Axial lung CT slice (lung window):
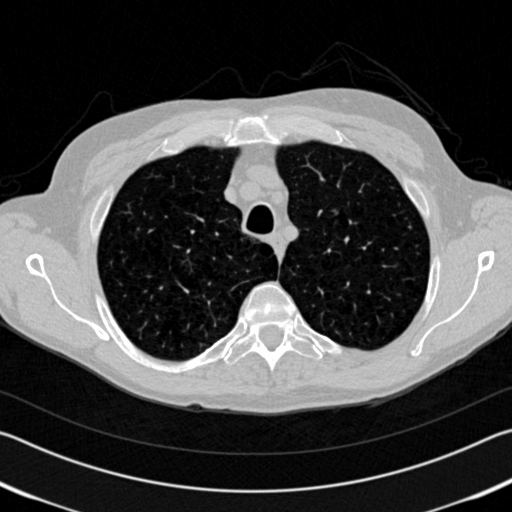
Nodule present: no